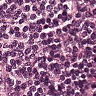
Metastatic tissue present: no